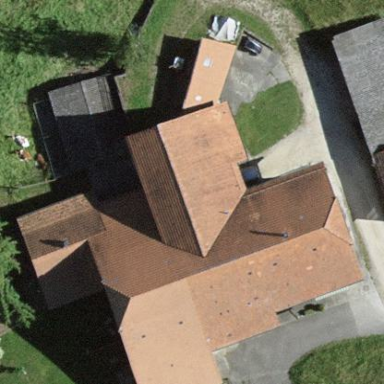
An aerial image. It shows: Farm building.